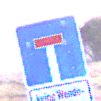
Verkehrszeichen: Sackgasse
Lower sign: HinweisGeaenderteVorfahrtVerkehrsfuehrungVerkehrsregelung3
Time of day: SunriseSunset
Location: Outdoor (Nature)
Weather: Clear
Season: NotSpecified
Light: Natural